Aerial crown-view tile of a tropical tree (Barro Colorado Island, Panama), acquired 20240716:
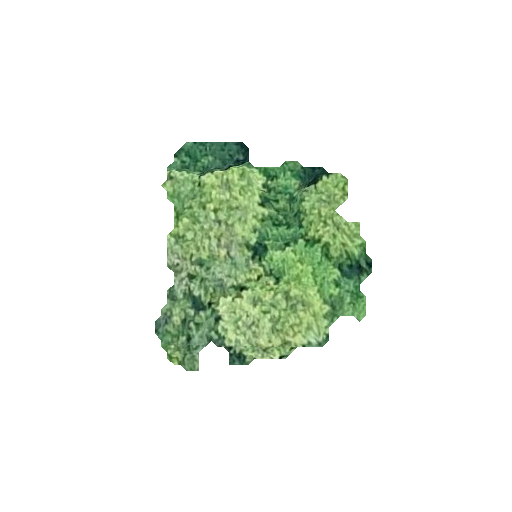
Species: Quararibea stenophylla
GBIF accepted scientific name: Quararibea stenophylla
Crown area: 56.486 m²